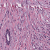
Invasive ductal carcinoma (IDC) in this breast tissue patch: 1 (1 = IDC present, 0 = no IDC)